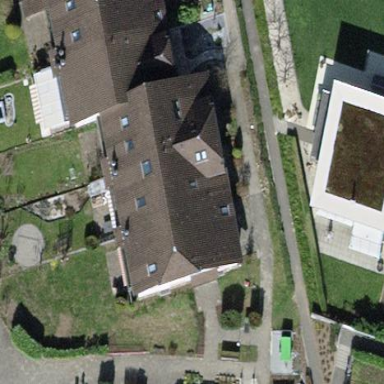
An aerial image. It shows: Terrace building.